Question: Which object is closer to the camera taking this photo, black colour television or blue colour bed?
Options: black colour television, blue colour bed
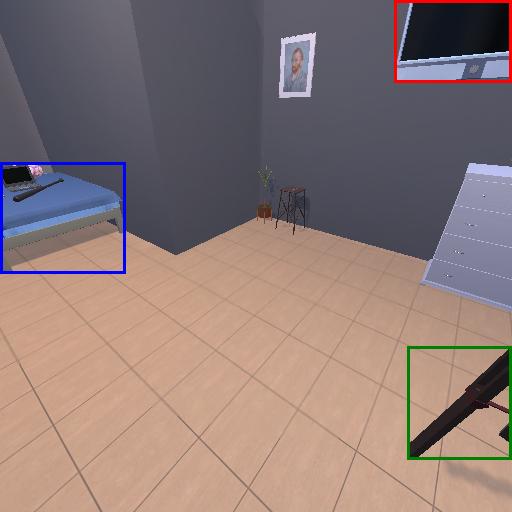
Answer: black colour television